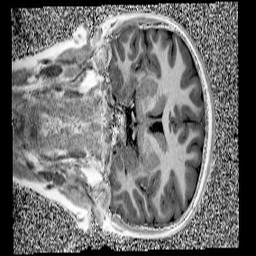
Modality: UNIT1
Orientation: coronal
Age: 12
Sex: female
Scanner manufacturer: siemens
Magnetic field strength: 3 T
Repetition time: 4 s
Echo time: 0.00299 s